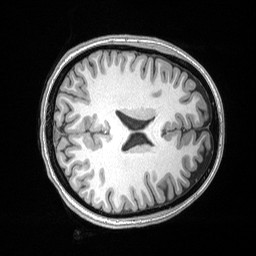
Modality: T1w
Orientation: axial
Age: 22
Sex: female
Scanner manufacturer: siemens
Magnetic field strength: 3 T
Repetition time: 2.53 s
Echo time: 0.00164 s